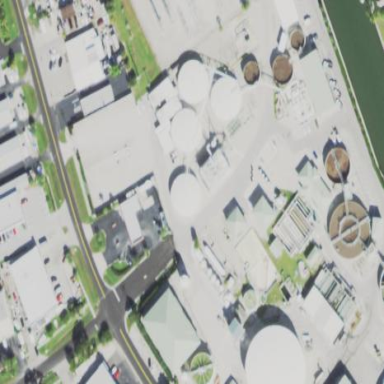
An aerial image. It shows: Wastewater plant.